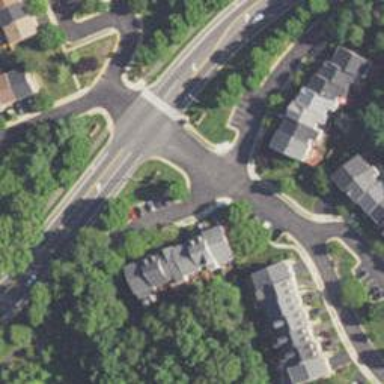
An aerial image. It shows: Unmarked crossing on the road.